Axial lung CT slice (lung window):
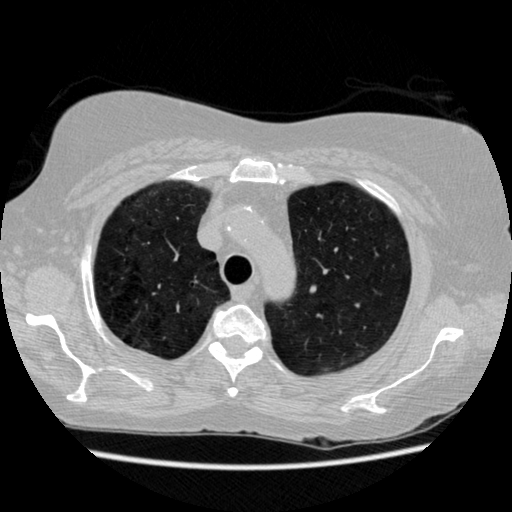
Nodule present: no